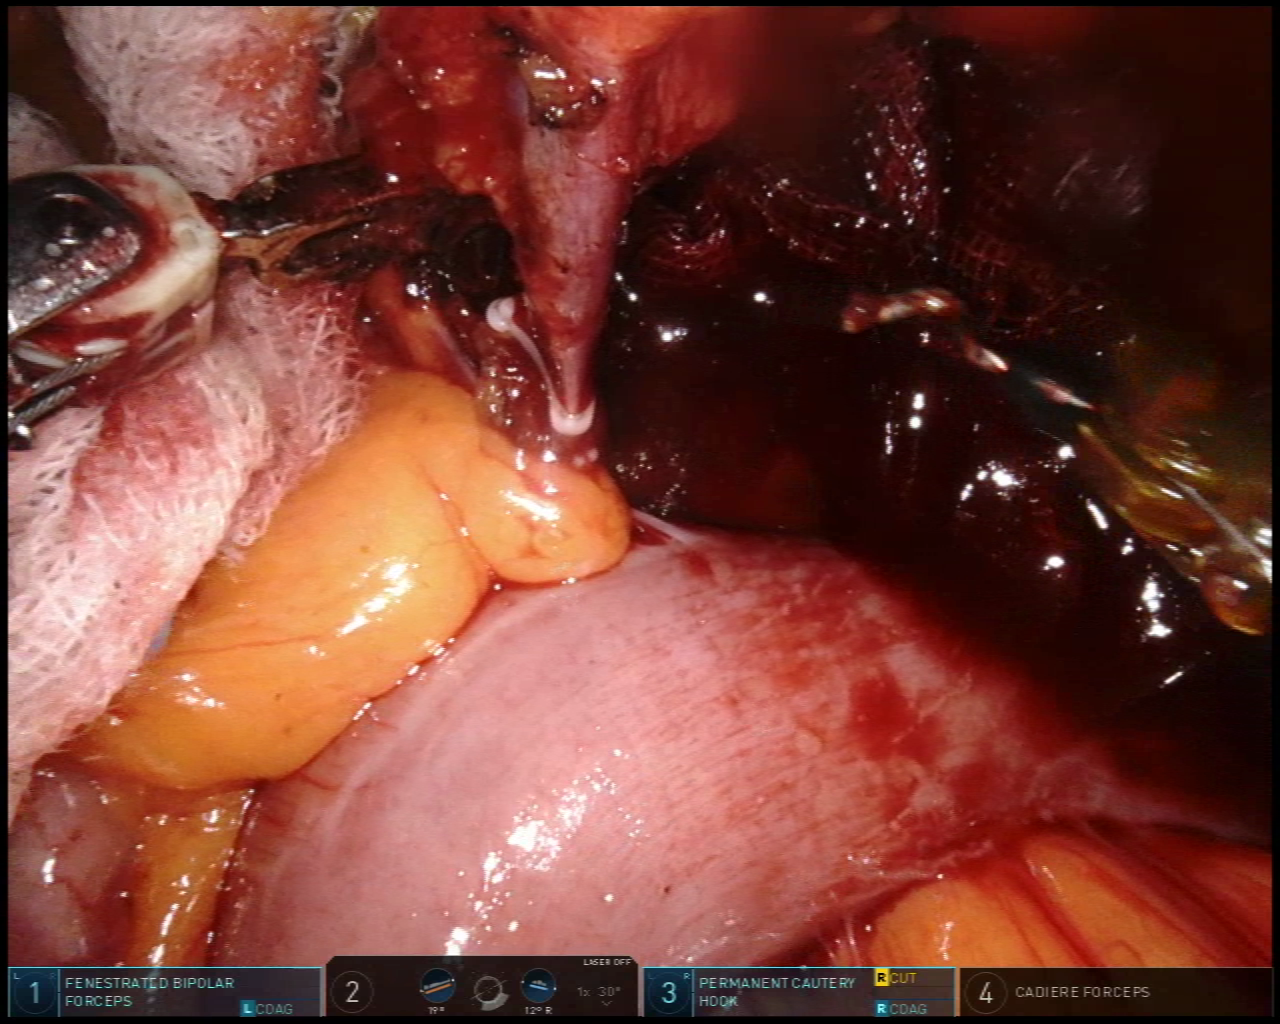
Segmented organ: intestinal_veins
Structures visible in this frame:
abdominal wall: no
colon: yes
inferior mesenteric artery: no
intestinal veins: yes
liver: no
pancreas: no
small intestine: no
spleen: no
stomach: no
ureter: no
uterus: no
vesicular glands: no